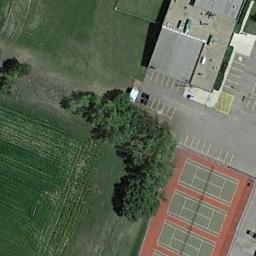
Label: tennis_court